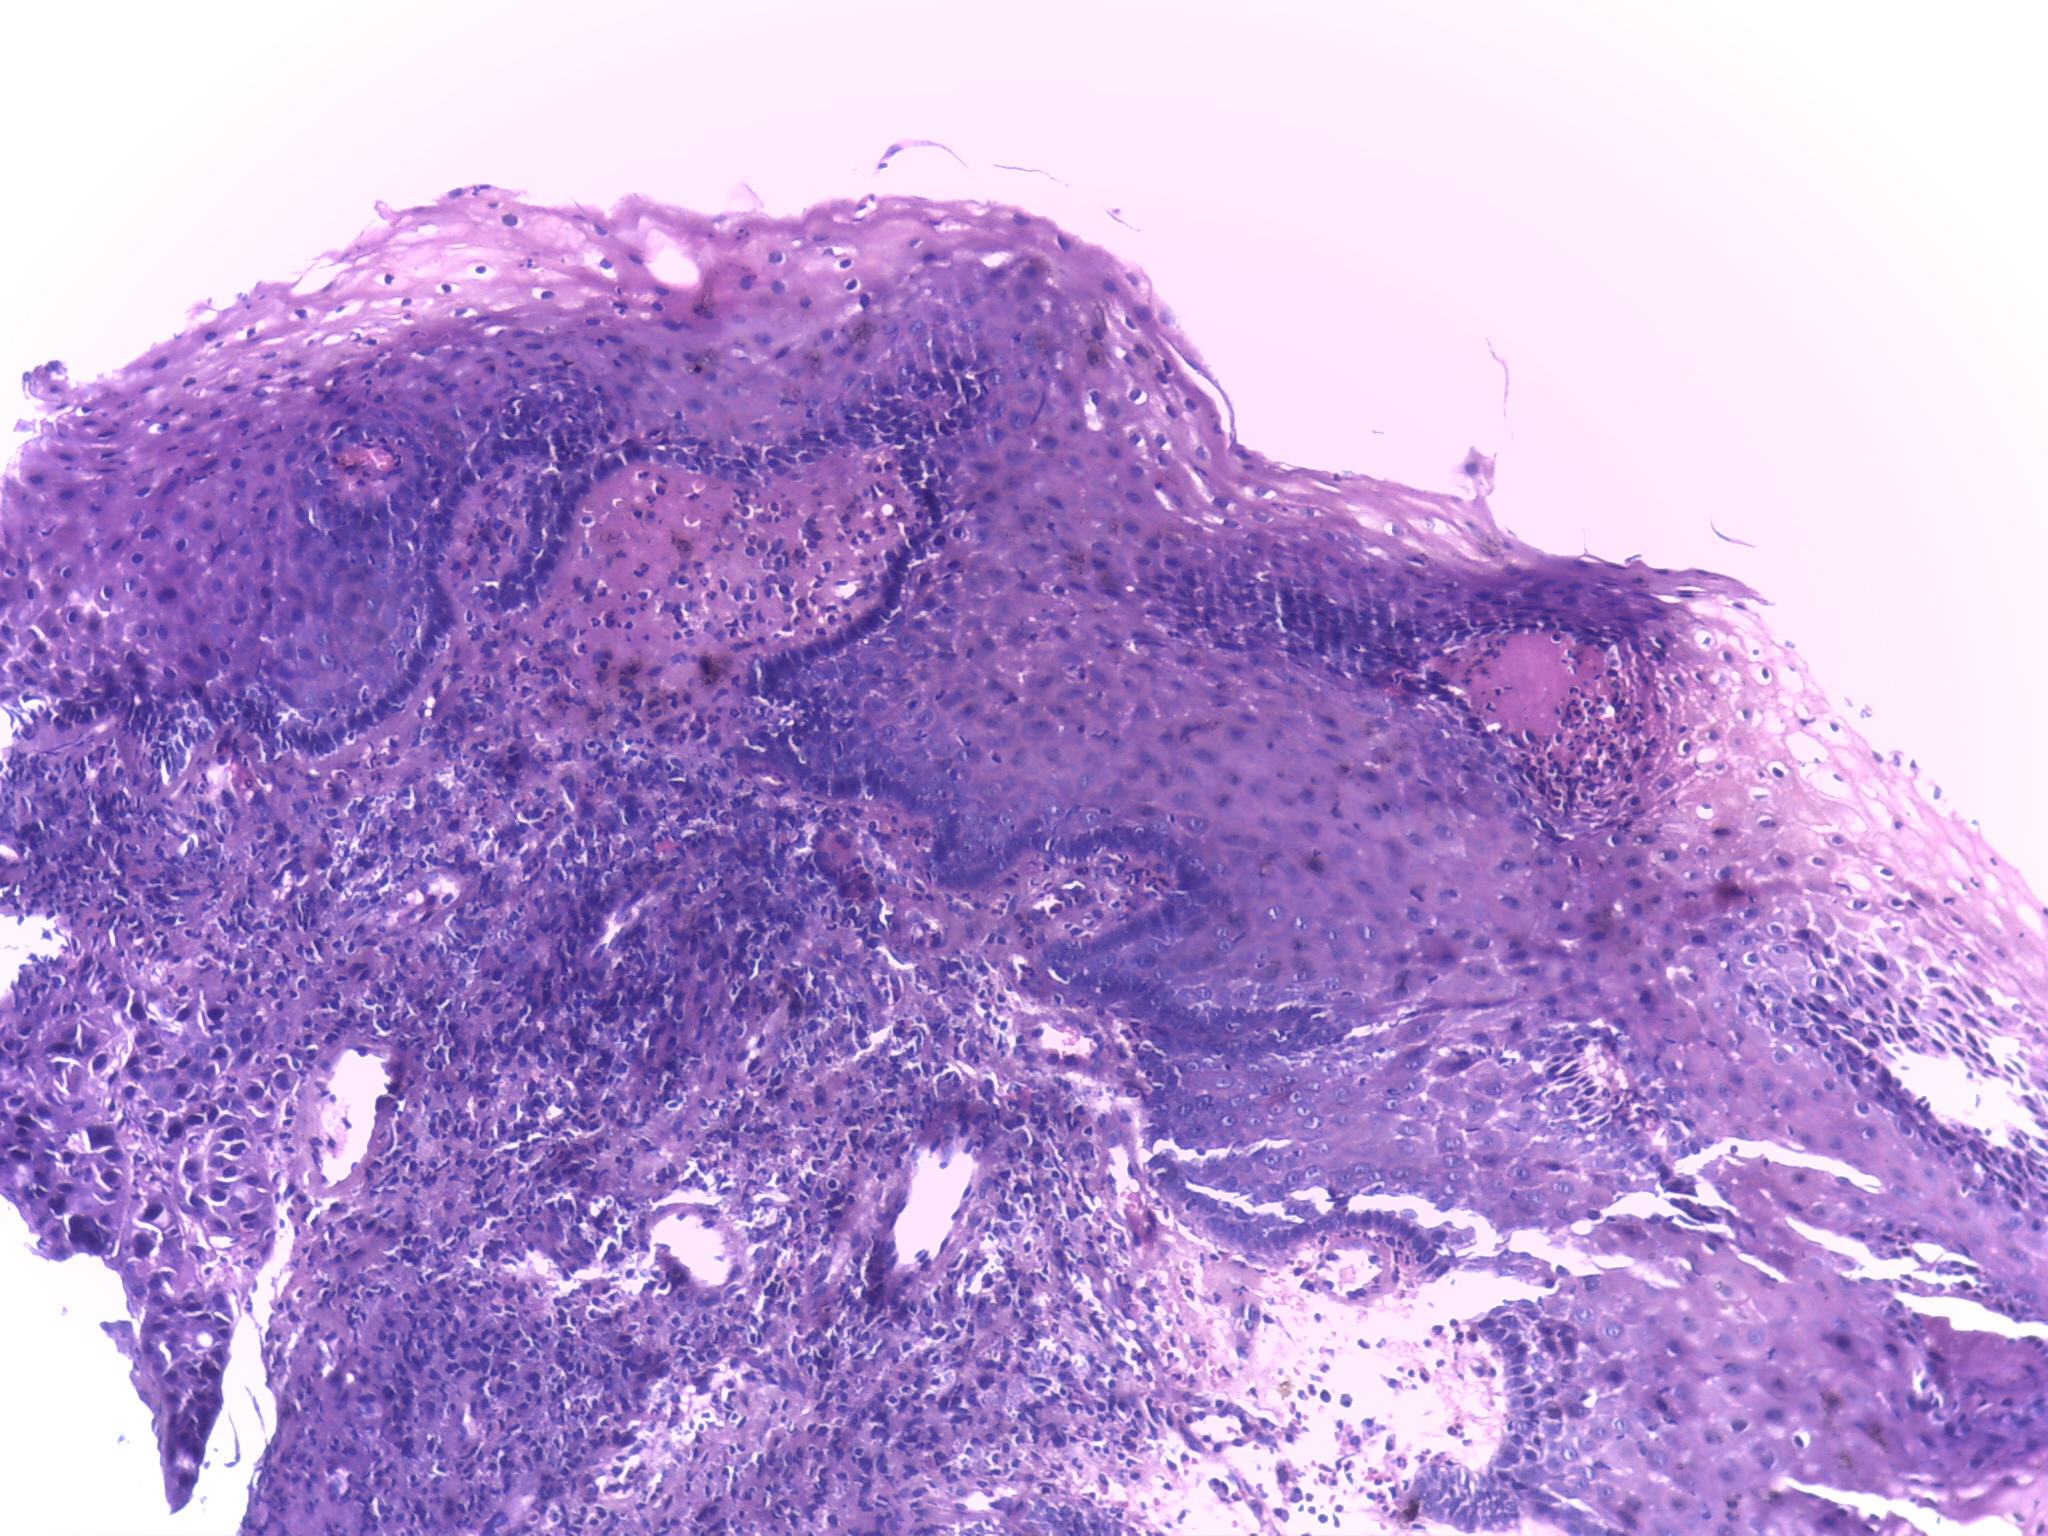
Diagnosis: OSCC